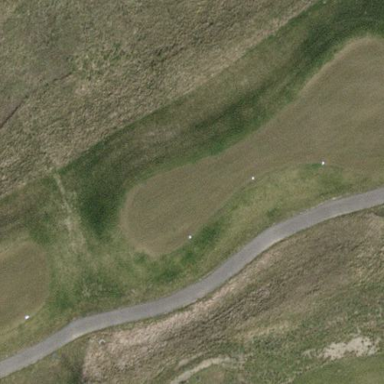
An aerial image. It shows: Grassy area designated as golf tee.